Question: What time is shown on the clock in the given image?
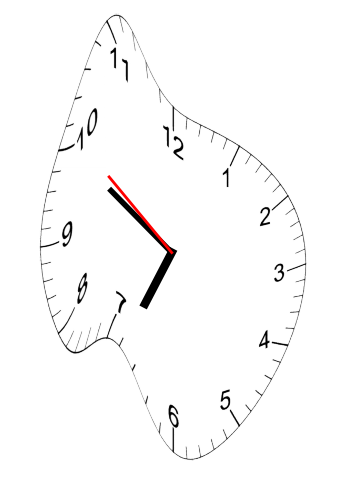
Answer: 06:49:51